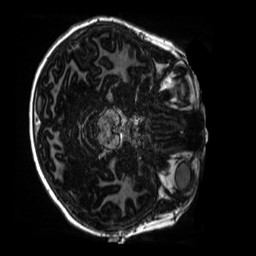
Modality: MP2RAGE
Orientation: axial
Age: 12
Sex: male
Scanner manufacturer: siemens
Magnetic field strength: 3 T
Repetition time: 4 s
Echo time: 0.00303 s